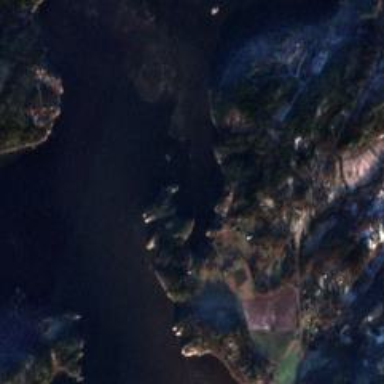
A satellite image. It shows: Beautiful bay with natural surroundings.